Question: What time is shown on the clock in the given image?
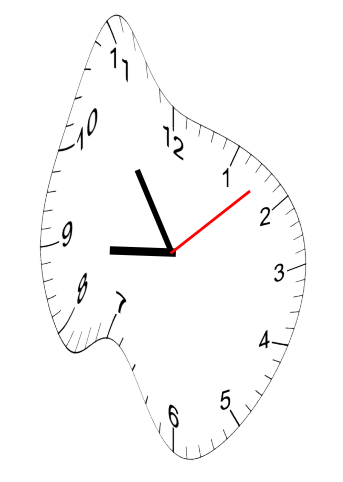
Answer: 08:54:08